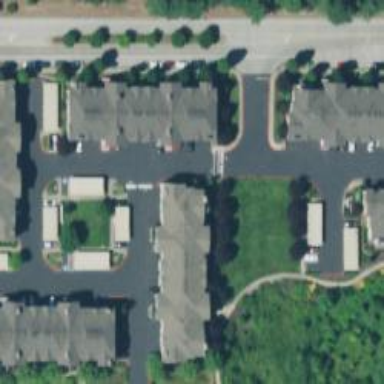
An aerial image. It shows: Residential road with sidewalk on the left side.